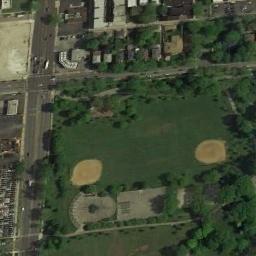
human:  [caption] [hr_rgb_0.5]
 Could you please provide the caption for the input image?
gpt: Two baseball diamonds surrounded by some trees and the residential area beside .

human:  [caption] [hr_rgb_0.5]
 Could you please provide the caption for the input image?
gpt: There are two baseball diamonds surrounded by many trees with a road pass by .

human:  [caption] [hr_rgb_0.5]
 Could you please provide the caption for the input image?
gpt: There is a trail leading to this baseball field .

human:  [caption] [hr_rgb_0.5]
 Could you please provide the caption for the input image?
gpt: There are two baseball diamonds in the grass surrounded by the houses, Trees and parking lot .

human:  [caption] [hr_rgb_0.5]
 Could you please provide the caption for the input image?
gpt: Many trees are beside the two baseball diamonds .